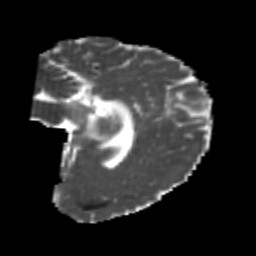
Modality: MD
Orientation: sagittal
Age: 24
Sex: female
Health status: healthy
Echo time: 0.074 s